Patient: sex M, age 42
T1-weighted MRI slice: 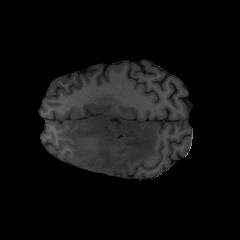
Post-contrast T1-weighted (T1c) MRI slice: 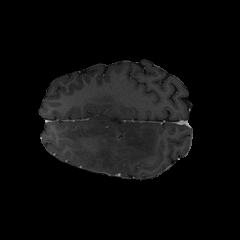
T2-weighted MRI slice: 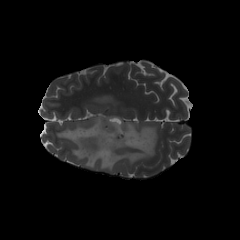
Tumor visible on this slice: yes
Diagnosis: Astrocytoma, IDH-mutant
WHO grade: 3